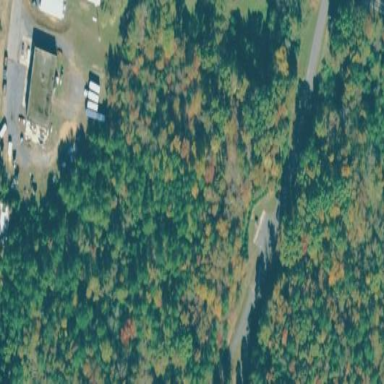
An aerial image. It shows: Mixed deciduous woodland area with variety of trees.